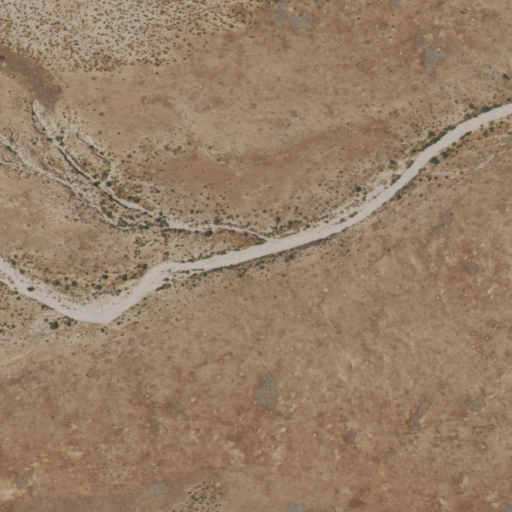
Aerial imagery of valley in New Mexico named McWirter Canyon containing grassland and shrub